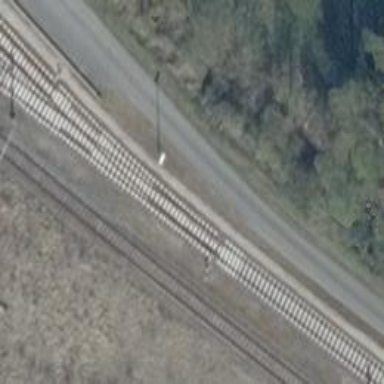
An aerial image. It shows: Railway switch.